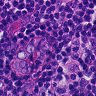
Metastatic tissue present: no